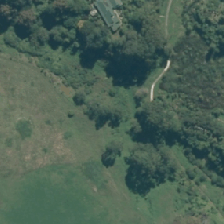
Land cover: urban_parkland